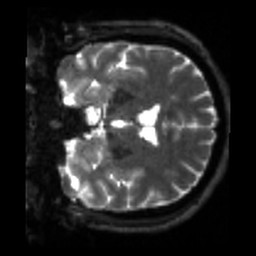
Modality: sbref
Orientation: coronal
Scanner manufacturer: siemens
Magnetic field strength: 3 T
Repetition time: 4 s
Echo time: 0.0594 s